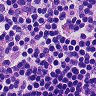
Metastatic tissue present: no